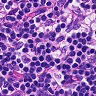
Metastatic tissue present: no